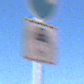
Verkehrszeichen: MehrfachbesetzePersonenkraftwagenFrei
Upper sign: Busssonderstreifen
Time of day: MorningAfternoon
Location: Outdoor (RoadRail)
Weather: Clear
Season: NotSpecified
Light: Natural